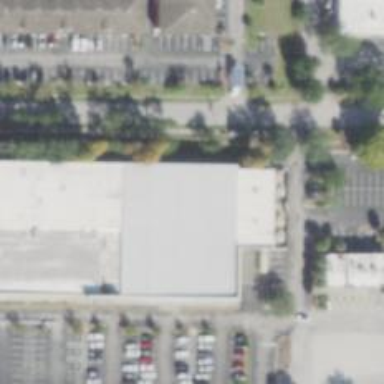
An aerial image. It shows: Commercial building.